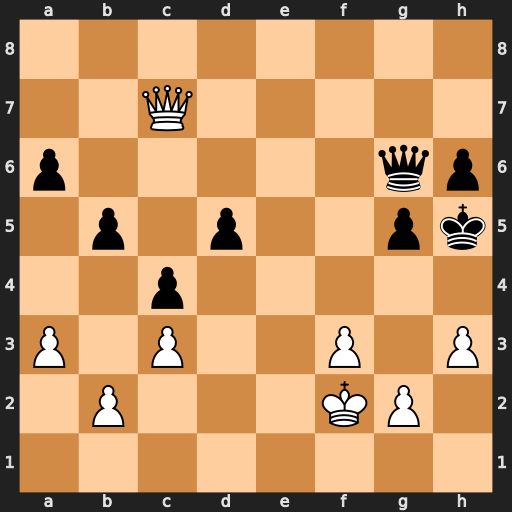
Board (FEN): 8/2Q5/p5qp/1p1p2pk/2p5/P1P2P1P/1P3KP1/8
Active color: w
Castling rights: -
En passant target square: -
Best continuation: g4+ Kh4 Qg3#